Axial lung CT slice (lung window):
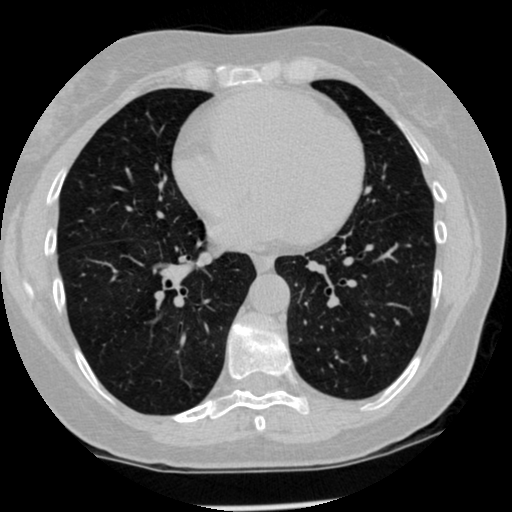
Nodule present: no